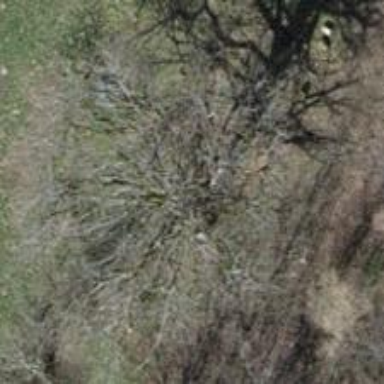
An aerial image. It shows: Broadleaved tree with lush leaves.